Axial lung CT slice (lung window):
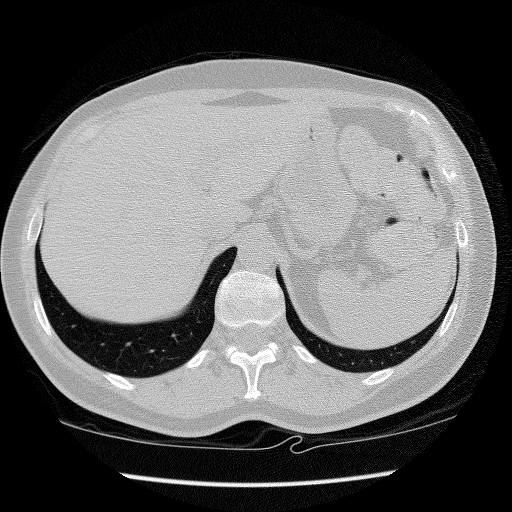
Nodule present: no